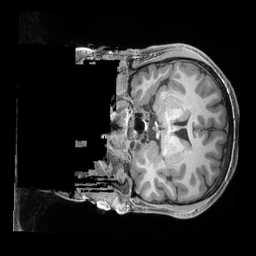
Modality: T1w
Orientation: coronal
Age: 21
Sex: male
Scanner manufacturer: siemens
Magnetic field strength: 3 T
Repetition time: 2.4 s
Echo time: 0.00228 s